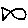
Label: fish